Interaction volume radius: 5 \u00c5
Interaction volume height: 20 \u00c5
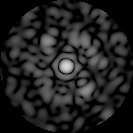
Disorder parameter: 0.6806